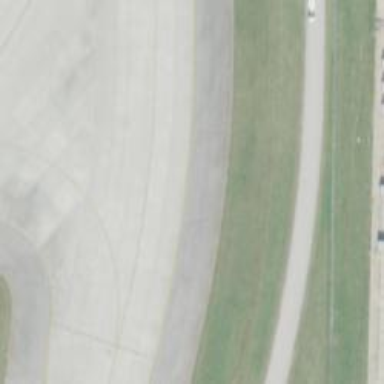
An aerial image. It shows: Image of taxiway at airport.